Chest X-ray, PA view. Patient: 22 years old, sex M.
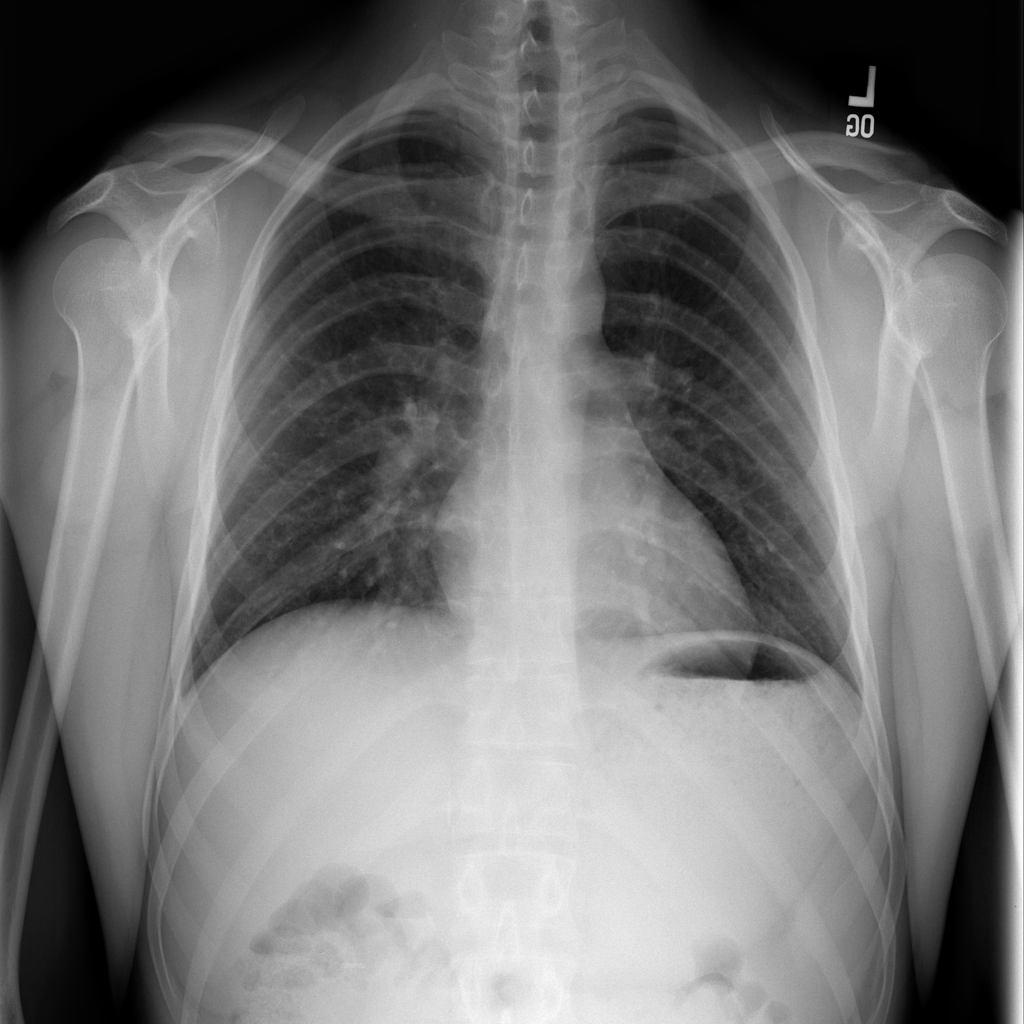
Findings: No Finding